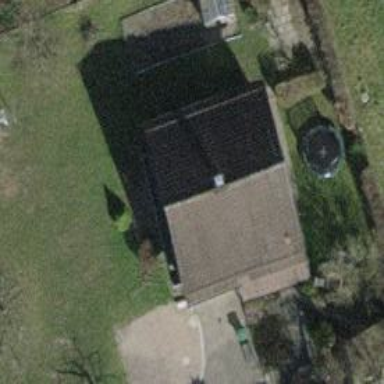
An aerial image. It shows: Detached building.